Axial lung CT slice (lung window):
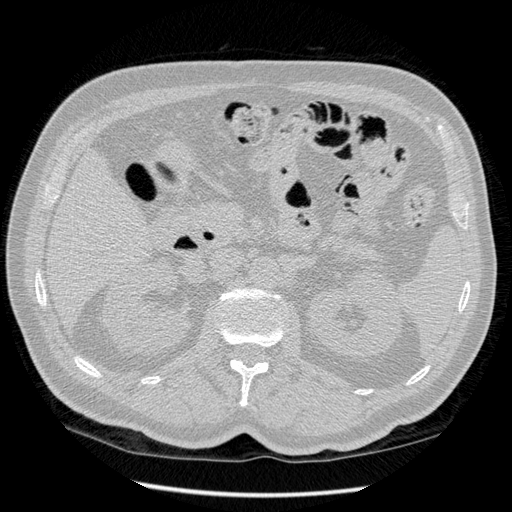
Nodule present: no